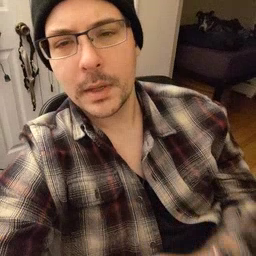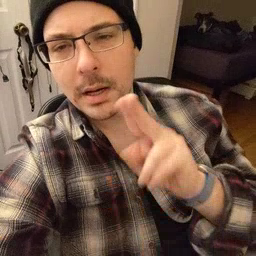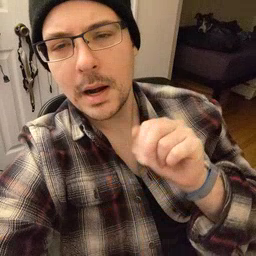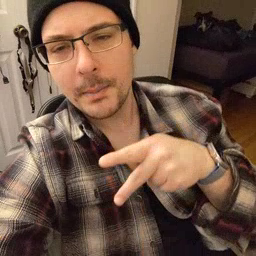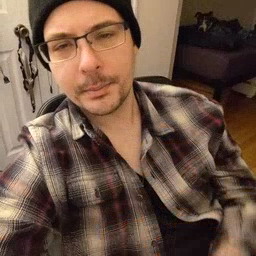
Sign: nap